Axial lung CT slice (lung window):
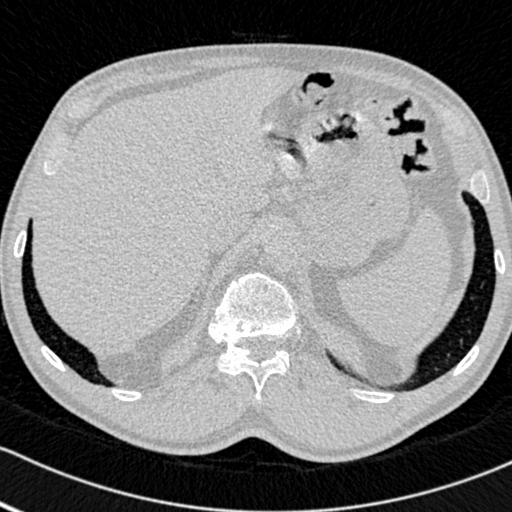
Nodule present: no